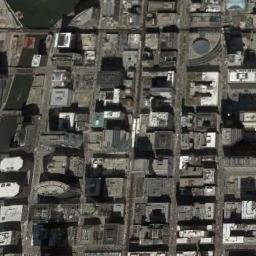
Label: commercial_area